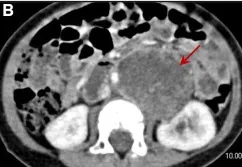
Axial.
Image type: radiology (ct)